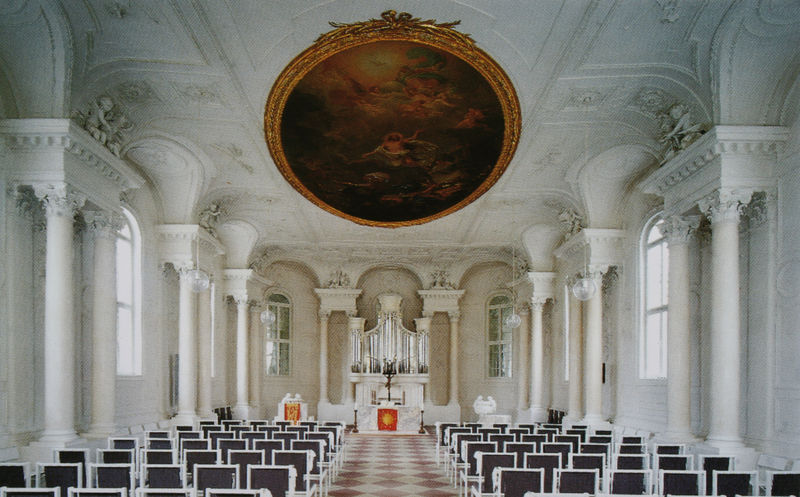
Titel: Schlosskapelle
Künstler: Johann Friedrich Weyhing
Standort: Stuttgart
Institution: Schloss Solitude
Schlagwörter: blau, dunkel, gemälde, schatten, weiß, sitzen, fenster, grau, hell, lampen, licht, marmor, orange, pfeiler, raum, schwarz, stuhl, stühle, säule, säulen, dach, rot, schloss, schachbrett, schachbrettmuster, kappen, wand, architektur, barock, rahmen, stein, bild, goldrahmen, innenraum, kirche, sonne, boden, gold, decke, innen, kreis, oval, rund, engel, skulptur, statue, farbig, wangen, sitze, bogen, enge, bank, saal, gestühl, symmetrie, ornamente, kerzen, stuck, foto, fotografie, photographie, bögen, gang, medaillon, kirch, kreuz, fliesen, mosaik, altar, architrav, inneres, kapitelle, kapitell, photo, fries, rauten, sims, kirchenschiff, mittelgang, gesims, orgel, skulpturen, bestuhlung, farbfoto, christus, jesus, heiliger, deckengemälde, fresko, stuckdecke, putten, korinthisch, putti, pfeifen, aufnahme, kandelaber, himmelfahrt, fesnter, gebälk, photografie, nischen, deckenmalerei, barok, palladio, saalkirche, architraf, gekuppelt, gebälck, bankreihen, lunette, rondo, tabernakel, dreifaltigkeit, evangelisch, lichtdurchflutet, stuhlreihen, rococo, altardecke, stichkappen, stuckatur, deckenbild, stähle, fensteer, rundsäulen, baldahin, vollsäule, vollsäulen, orgal, deckenhgemälde, sauelen, dachgemälde